Current action and preconditions to check: path_clear

Your task: For each precondition in the list above, predict whether it will hold at this action.

Consider the current scene as observed from the mobile robot's camera, and analyze the predicted future states of all dynamic agents (e.g., people, animals, vehicles, or any moving entities) within the NEXT SECOND.

IMPORTANT: Only answer "very likely" if you are absolutely certain—based on strong, clear evidence—that a dynamic agent will violate the precondition in the predicted future state. Do NOT answer "very likely" for unlikely, ambiguous, or low-probability risks.

Ask yourself for each precondition: Is there a high probability, with clear and convincing evidence, that the predicted future states of any dynamic agent will interfere with the predicted future state of the currently executing action within the NEXT SECOND, causing that precondition to fail?

Assess the risk level based on these predictions. Use "likely" or "very likely" if motions create a clear risk of interference.

Use "neutral" or "improbable" if agents are nearby but their predicted paths are clearly diverging or non-conflicting.

Failure Risk Categories: "very improbable", "improbable", "neutral", "likely", "very likely"

Answer Format: Output ONLY the probability_of_failure value from these categories: "very improbable", "improbable", "neutral", "likely", "very likely"

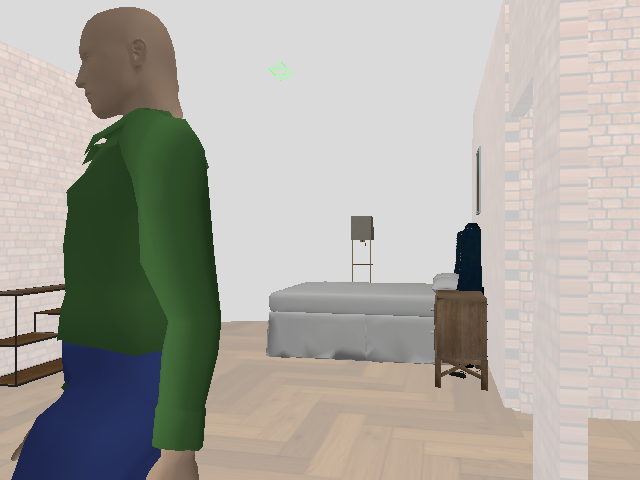

Answer: very likely